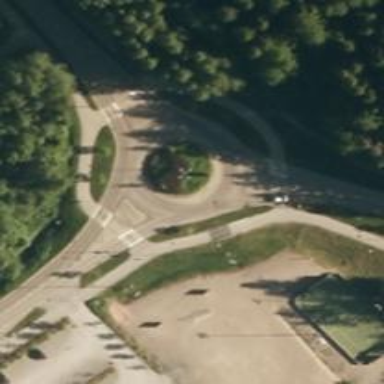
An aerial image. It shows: Tertiary road leading to roundabout junction.